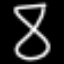
Label: hourglass